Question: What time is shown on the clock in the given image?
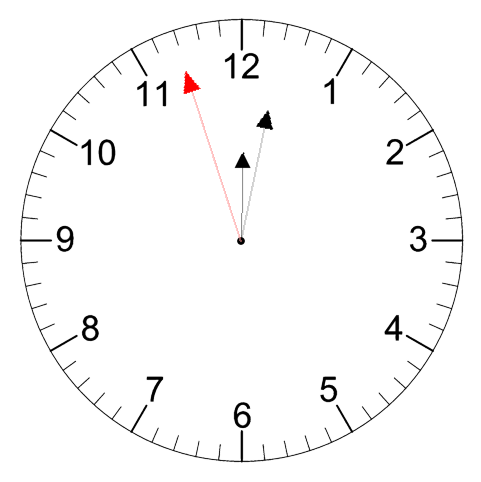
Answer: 12:01:57